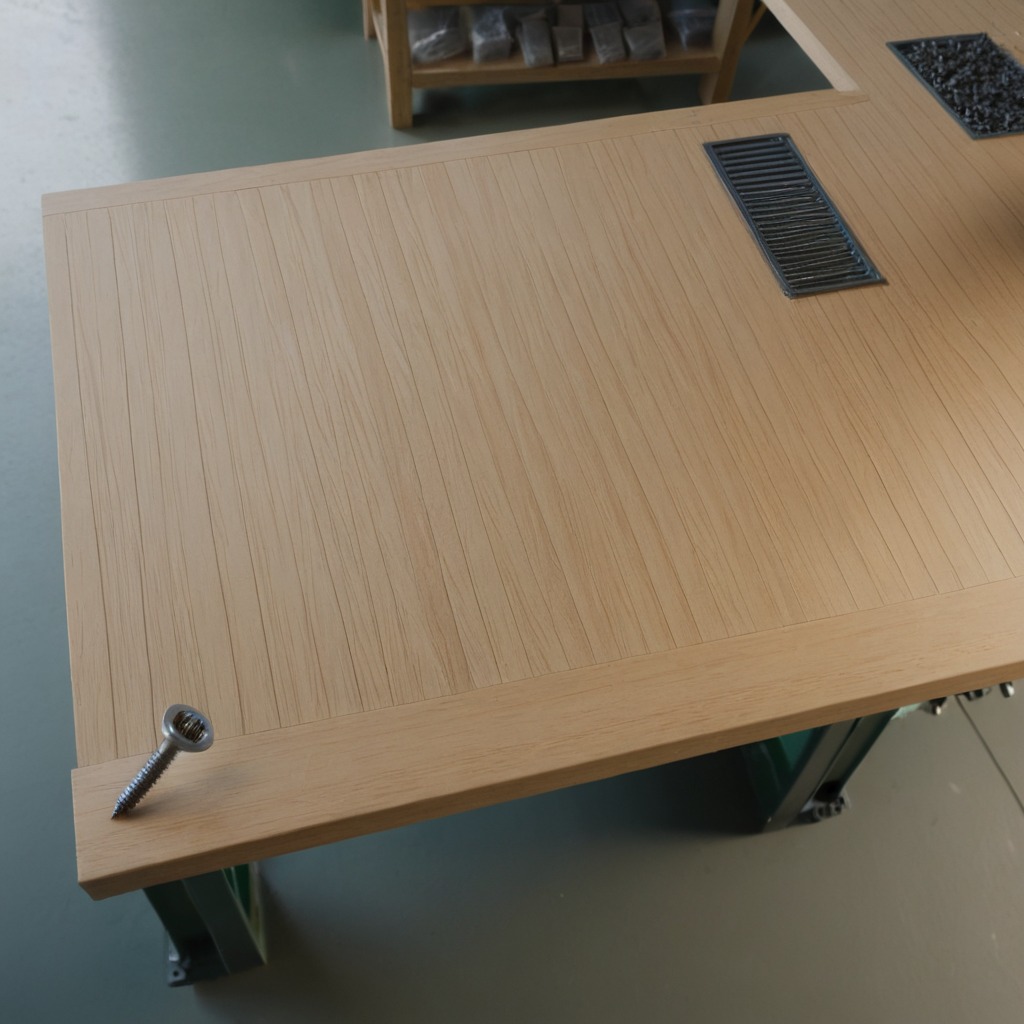
A metal screw is lying on the workbench inside a coastal fishing gear workshop.